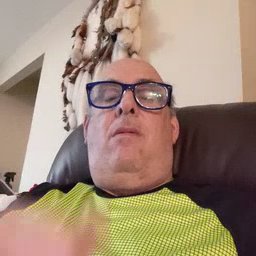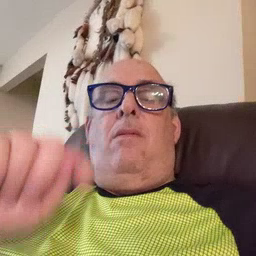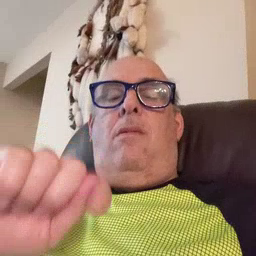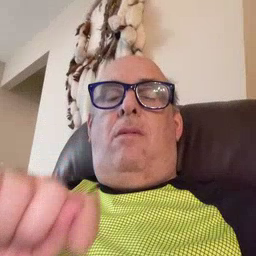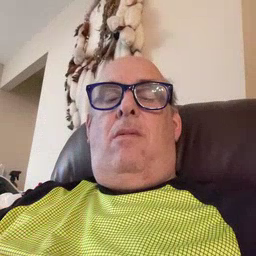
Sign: potty